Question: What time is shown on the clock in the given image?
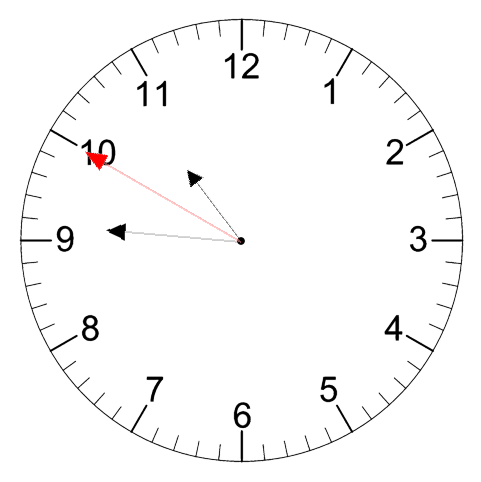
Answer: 10:45:50